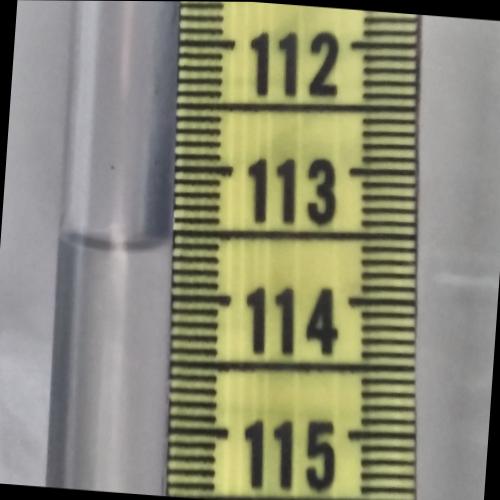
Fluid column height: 113.6 cm